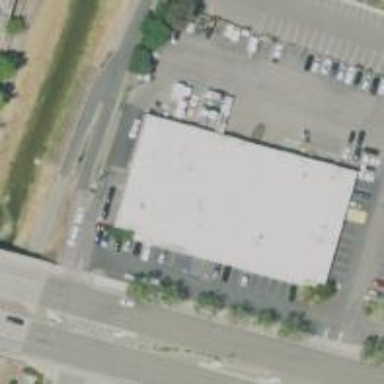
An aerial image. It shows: Car rental facility.